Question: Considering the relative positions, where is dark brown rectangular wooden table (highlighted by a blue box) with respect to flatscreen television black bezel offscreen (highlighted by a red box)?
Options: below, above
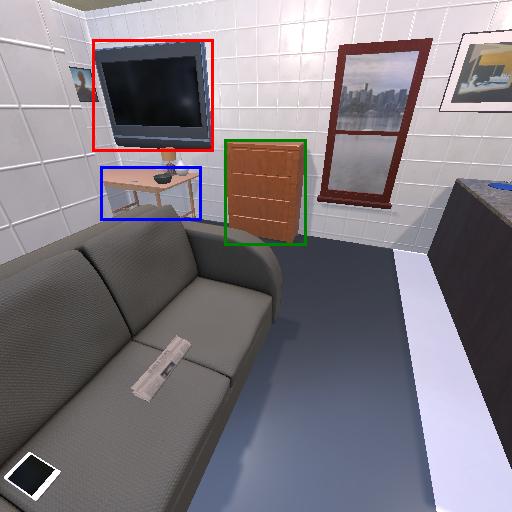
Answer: below